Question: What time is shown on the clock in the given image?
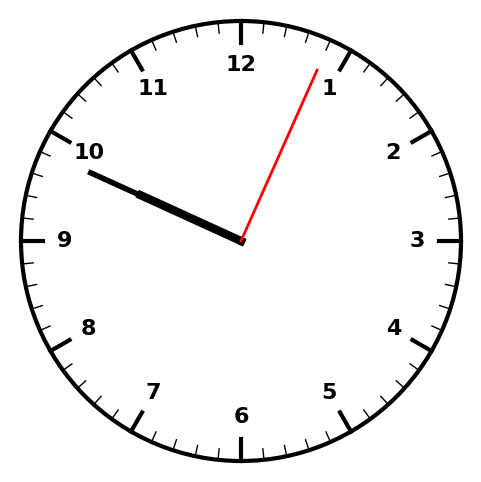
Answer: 09:49:04